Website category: university
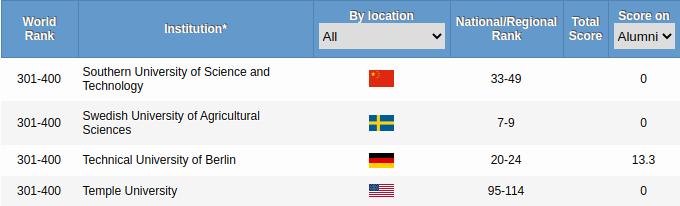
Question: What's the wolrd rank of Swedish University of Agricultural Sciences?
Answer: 301-400

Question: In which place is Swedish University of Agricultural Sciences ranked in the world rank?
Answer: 301-400

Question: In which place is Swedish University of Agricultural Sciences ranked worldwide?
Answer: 301-400

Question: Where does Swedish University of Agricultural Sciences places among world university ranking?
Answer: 301-400

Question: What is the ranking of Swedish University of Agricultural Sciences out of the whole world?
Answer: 301-400

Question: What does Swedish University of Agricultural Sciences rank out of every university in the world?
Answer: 301-400

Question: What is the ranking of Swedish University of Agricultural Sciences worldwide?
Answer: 301-400

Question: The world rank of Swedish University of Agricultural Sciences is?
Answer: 301-400

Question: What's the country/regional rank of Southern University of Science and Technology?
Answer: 33-49

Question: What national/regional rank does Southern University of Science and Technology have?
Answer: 33-49

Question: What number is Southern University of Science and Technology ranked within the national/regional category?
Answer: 33-49

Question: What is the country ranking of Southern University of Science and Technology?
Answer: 33-49

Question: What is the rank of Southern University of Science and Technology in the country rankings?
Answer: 33-49

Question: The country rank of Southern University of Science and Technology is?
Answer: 33-49

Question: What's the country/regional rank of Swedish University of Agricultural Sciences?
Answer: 7-9

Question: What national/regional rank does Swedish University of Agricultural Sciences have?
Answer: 7-9

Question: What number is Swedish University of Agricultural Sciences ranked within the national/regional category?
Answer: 7-9

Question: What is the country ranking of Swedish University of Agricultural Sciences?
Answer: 7-9

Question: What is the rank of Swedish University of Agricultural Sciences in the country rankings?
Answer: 7-9

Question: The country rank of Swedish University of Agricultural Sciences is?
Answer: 7-9

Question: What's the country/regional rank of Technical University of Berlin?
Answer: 20-24

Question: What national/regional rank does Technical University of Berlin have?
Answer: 20-24

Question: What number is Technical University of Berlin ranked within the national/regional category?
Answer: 20-24

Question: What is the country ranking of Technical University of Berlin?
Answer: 20-24

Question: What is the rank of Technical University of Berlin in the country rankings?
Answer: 20-24

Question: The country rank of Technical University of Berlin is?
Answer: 20-24

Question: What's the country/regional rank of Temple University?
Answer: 95-114

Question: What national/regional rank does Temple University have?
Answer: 95-114

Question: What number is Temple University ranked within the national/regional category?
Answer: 95-114

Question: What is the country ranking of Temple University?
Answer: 95-114

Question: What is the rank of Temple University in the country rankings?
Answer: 95-114

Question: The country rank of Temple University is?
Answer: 95-114

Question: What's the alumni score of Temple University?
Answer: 0

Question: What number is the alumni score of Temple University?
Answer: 0

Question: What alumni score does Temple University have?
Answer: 0

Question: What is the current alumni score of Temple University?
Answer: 0

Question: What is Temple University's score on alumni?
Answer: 0

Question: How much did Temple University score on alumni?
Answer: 0

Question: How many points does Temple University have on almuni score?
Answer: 0

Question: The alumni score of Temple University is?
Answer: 0

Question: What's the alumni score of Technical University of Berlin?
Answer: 13.3

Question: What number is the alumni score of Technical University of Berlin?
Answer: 13.3

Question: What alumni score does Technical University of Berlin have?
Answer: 13.3

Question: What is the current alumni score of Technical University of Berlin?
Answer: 13.3

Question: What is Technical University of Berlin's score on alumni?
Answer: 13.3

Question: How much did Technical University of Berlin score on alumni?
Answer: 13.3

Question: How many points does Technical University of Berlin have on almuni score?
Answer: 13.3

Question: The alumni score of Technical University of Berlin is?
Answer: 13.3

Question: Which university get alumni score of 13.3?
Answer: Technical University of Berlin

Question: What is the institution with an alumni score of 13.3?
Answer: Technical University of Berlin

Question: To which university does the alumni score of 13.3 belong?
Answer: Technical University of Berlin

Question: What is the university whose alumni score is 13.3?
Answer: Technical University of Berlin

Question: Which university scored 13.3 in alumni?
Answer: Technical University of Berlin